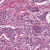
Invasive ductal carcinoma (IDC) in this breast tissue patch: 1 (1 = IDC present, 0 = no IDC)